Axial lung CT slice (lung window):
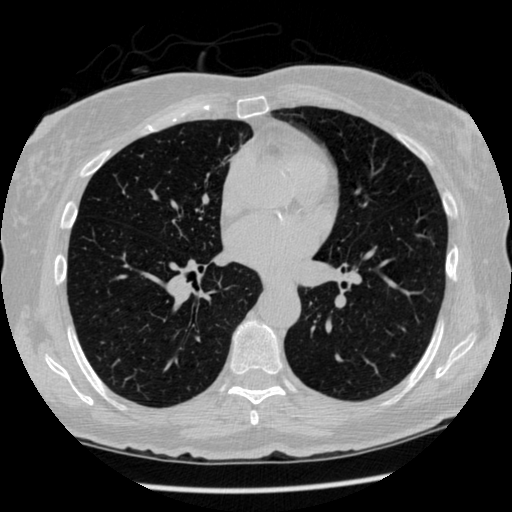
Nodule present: no